Here is the time-frequency representation (spectrogram) of a rolling-element bearing's vibration measurement. What is the most likely bearing condition (normal, inner_race, outer_race, ball)?
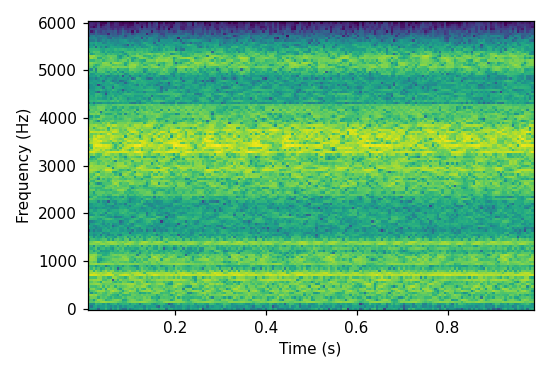
Answer: outer_race